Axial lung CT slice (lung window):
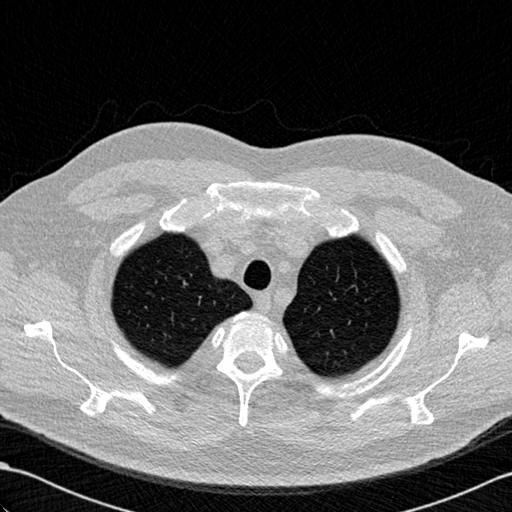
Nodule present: no